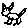
Label: cat